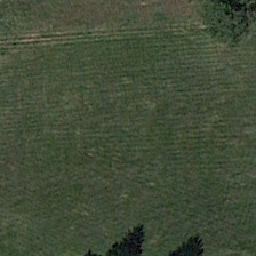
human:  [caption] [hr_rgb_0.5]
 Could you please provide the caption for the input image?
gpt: Several toes surround the meadow having damp texture.

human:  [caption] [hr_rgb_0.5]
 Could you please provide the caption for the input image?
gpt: two shadows of trees shedded on this green meadow .

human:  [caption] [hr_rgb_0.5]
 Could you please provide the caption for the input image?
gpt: There are several trees on the grassland.

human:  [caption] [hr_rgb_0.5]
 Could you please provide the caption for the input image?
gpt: Some trees surround the grass with a transverse texture.

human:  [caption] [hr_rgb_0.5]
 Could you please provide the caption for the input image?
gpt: Trees stand on the meadow.